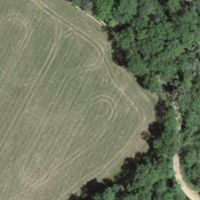
EUNIS habitat code: 41
Species observed at this site:
Cruciata laevipes